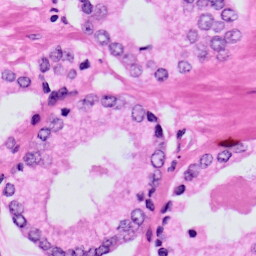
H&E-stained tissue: Prostate